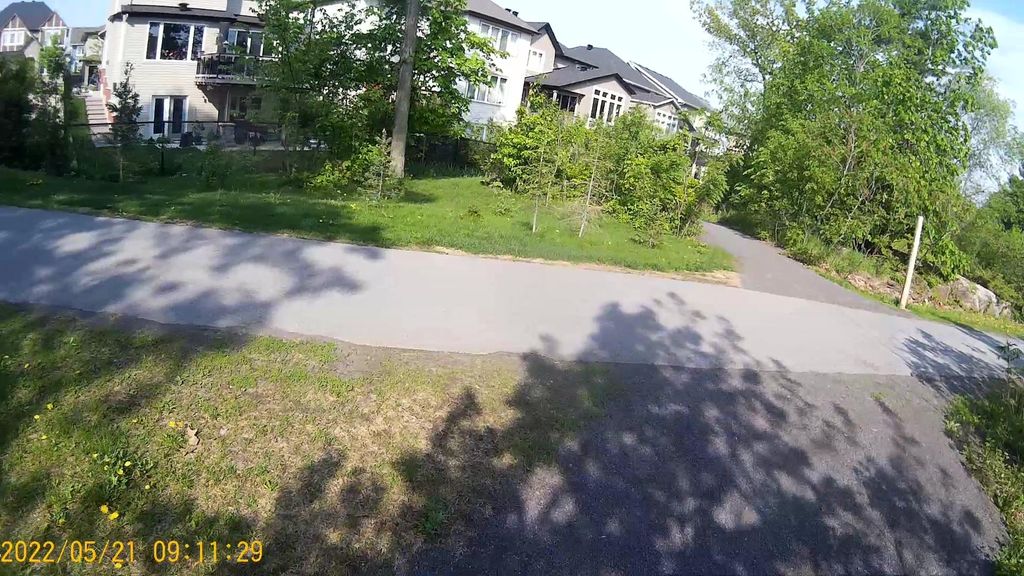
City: ottawa-gatineau